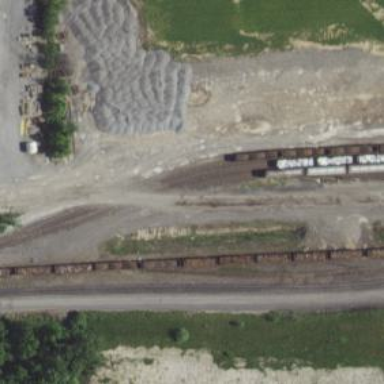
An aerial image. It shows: Railway yard.